Question: I'm trying to make my first chrome extension here.It's a sticky note board. But when I try to drag the first element on my board using JQueryUI it leaves horizontal lines as traces in chrome.
Here's a screenshot.

Here's is the code.
'''
<!DOCTYPE html>
<html>
<head>
<meta charset="utf-8" />
<title>Sticky notes using CSS3 and Google Fonts (Step 5)</title>
<link href="http://fonts.googleapis.com/css?family=Reenie+Beanie:regular" rel="stylesheet" type="text/css">
<style type="text/css">
body{
font-family:arial,sans-serif;
font-size:100%;
background:#666;
color:#fff;
}
h2,p{
font-size:100%;
font-weight:normal;
}
ul,li{
list-style:none;
}
ul{
overflow:hidden;
padding:3em;
}
ul li div{
color:#000;
background:#ffc;
min-height:10em;
min-width:10em;
padding:1em;
-moz-box-shadow:5px 5px 7px rgba(33,33,33,1);
-webkit-box-shadow: 5px 5px 7px rgba(33,33,33,.7);
box-shadow: 5px 5px 7px rgba(33,33,33,.7);
-moz-transition:-moz-transform .15s linear;
-o-transition:-o-transform .15s linear;
-webkit-transition:-webkit-transform .15s linear;
}
ul li{
margin:1em;
float:left;
}
ul li h2{
font-size:140%;
font-weight:bold;
padding-bottom:10px;
}
ul li p{
font-family:"Reenie Beanie",arial,sans-serif;
font-size:180%;
}
ul li div{
-webkit-transform: rotate(-6deg);
-o-transform: rotate(-6deg);
-moz-transform:rotate(-6deg);
}
ul li:nth-child(even) div{
-o-transform:rotate(4deg);
-webkit-transform:rotate(4deg);
-moz-transform:rotate(4deg);
position:relative;
top:5px;
background:#cfc;
}
ul li:nth-child(3n) div{
-o-transform:rotate(-3deg);
-webkit-transform:rotate(-3deg);
-moz-transform:rotate(-3deg);
position:relative;
top:-5px;
background:#ccf;
}
ul li:nth-child(5n) div{
-o-transform:rotate(5deg);
-webkit-transform:rotate(5deg);
-moz-transform:rotate(5deg);
position:relative;
top:-10px;
}
ul li div:hover,ul li div:focus{
box-shadow:10px 10px 7px rgba(0,0,0,.7);
-moz-box-shadow:10px 10px 7px rgba(0,0,0,.7);
-webkit-box-shadow: 10px 10px 7px rgba(0,0,0,.7);
-webkit-transform: scale(1.25);
-moz-transform: scale(1.25);
-o-transform: scale(1.25);
position:relative;
z-index:5;
}
ol{text-align:center;}
ol li{display:inline;padding-right:1em;}
ol li div{color:#fff;}
</style>
<script src="jquery-1.8.0.min.js"></script>
<script src="jquery-ui-1.8.23.custom.min.js"></script>
<script src="step.js"></script>
</head>
<body>
<ol>
<li><a href="step1.html">Step #1</a></li>
<li><a href="step2.html">Step #2</a></li>
<li><a href="step3.html">Step #3</a></li>
<li><a href="step4.html">Step #4</a></li>
<li><strong>Step #5</strong></li>
<li><a href="#"></a></li>
</ol>
<ul>
<li >
<div class="dragable">
<h2>Title #1</h2>
<p >Text Content #1</p>
</div>
</li>
<li>
<div class="dragable">
<h2>Title #2</h2>
<p>Text Content #2</p>
</div>
</li>
<li>
<div class="dragable">
<h2>Title #3</h2>
<p>Text Content #3</p>
</div>
</li>
<li>
<div class="dragable">
<h2>Title #4</h2>
<p>Text Content #4</p>
</div>
</li>
<li>
<div class="dragable">
<h2>Title #5</h2>
<p>Text Content #5</p>
</div>
</li>
<li>
<div class="dragable">
<h2>Title #6</h2>
<p>Text Content #6</p>
</div>
</li>
<li>
<div class="dragable">
<h2>Title #2</h2>
<p>Text Content #2</p>
</div>
</li>
<li>
<div class="dragable">
<h2>Title #7</h2>
<p>Text Content #7</p>
</div>
</li>
<li>
<div class="dragable">
<h2>Title #8</h2>
<p>Text Content #8</p>
</div>
</li>
</ul>
</body>
</html>
'''
and the javascript
'''
$(document).ready(function() {
$(function() {
$(".dragable").draggable().bind('click', function(){
$(this).focus();
});
});
$('.dragable').bind('click', function() {
$(this).attr('contenteditable', 'true');
}).blur(
function() {
$(this).attr('contenteditable', 'false');
});
})
'''
Note: After some experimentation I found that the problem is with -webkit-transform
If I comment them out, the problem doesn't show up.
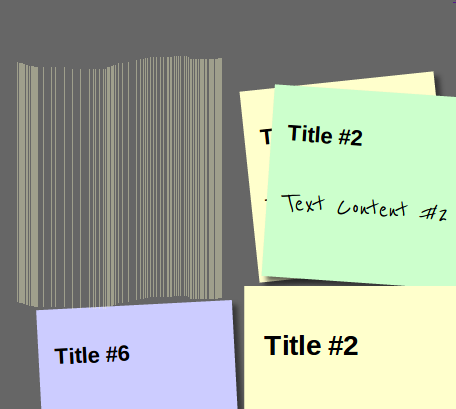
Answer: Finally I have a working workaround .
Just using
'outline: 1px solid transparent;'
on the div fixes the problem :)
It's an anti-aliasing issue.